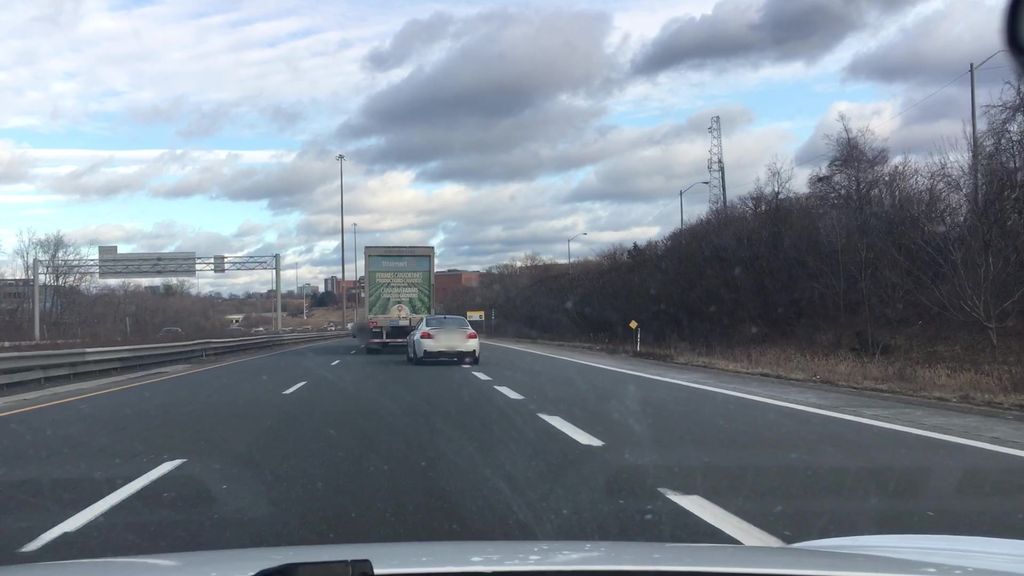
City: hamilton